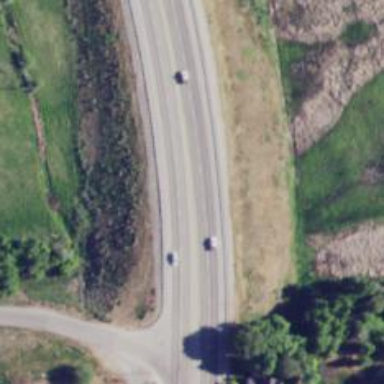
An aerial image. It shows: Primary highway.